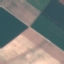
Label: AnnualCrop